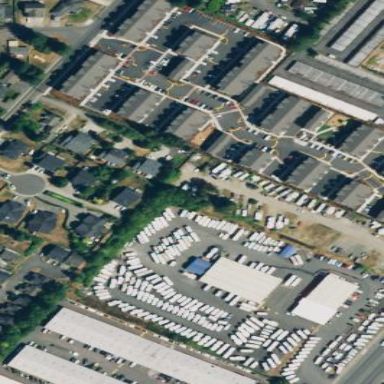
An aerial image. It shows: Retail area with shop in caravan.